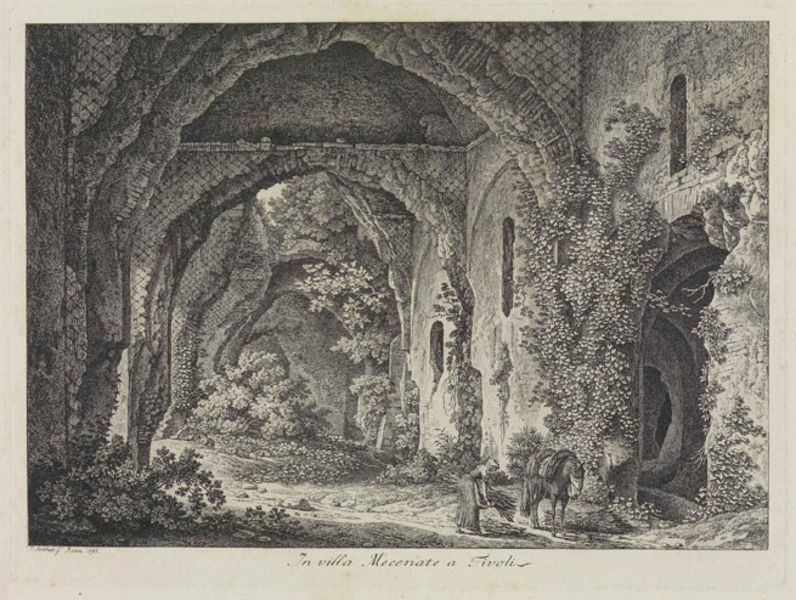
Titel: In villa Mecenate a Tivoli
Künstler: Johann Christian Reinhart
Standort: Karlsruhe
Institution: Staatliche Kunsthalle Karlsruhe
Schlagwörter: baum, blätter, dunkel, felsen, laub, mann, schatten, weiß, bäume, landschaft, mädchen, stadt, fenster, frau, grau, holz, licht, nacht, schwarz, skizze, tür, zeichnung, gebäude, haus, schloss, tier, weg, alt, wand, architektur, mensch, stein, steine, signatur, natur, strauch, busch, büsche, gebüsch, gitter, hütte, kirche, sträucher, boden, dunkelheit, figur, futter, decke, blatt, pflanze, pflanzen, höhle, wald, arbeit, esel, pferd, ranken, sattel, magd, schrift, bogen, italien, bäuerin, bündel, heu, reisig, sammeln, mauer, ziegel, grafik, graphik, hecke, vegetation, backstein, pause, platz, romantik, wein, inschrift, durchgang, tiefe, kicht, tor, bögen, eingang, gang, arkade, ruine, gewölbe, burg, torbogen, wurzel, mauerwerk, lichtung, füttern, druck, druckgraphik, schwarz-weiß, schraffur, radierung, stich, titel, höhlen, maultier, arkaden, rom, gemäuer, römer, stadttor, villa, kaputt, öffnung, wurzeln, bewachsen, efeu, mauern, lanschaft, fluchtpunkt, wanderer, fressen, grotte, kletterpflanze, brennholz, feuerholz, lasttier, maria, kupferstich, bau, tunnel, verfallen, römisch, weinranke, fesnter, gebüsche, bewuchs, fenser, nischen, torbögen, bogenfenster, sitch, italienisch, tivoli, höhlr, pausieren, schwarzz, höhl, höhöe, vergessen, gweölbe, phlanzen, mecenate, fenste4r, villa tivoli, ruinelätter